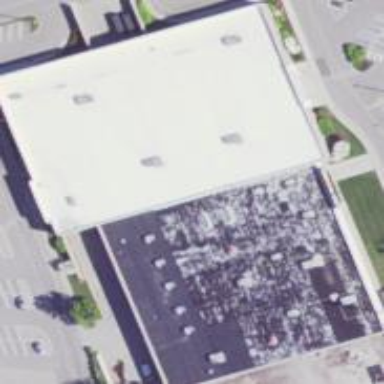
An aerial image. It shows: Retail building that houses department store.